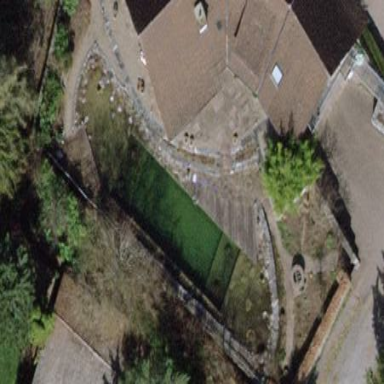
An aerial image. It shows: Swimming pool located in leisure land.